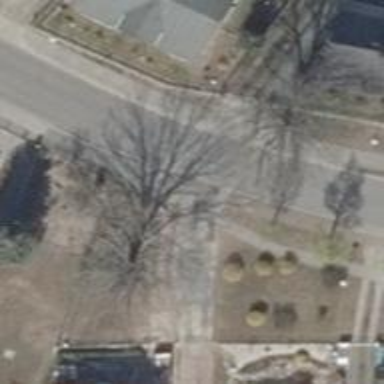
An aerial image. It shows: Driveway.